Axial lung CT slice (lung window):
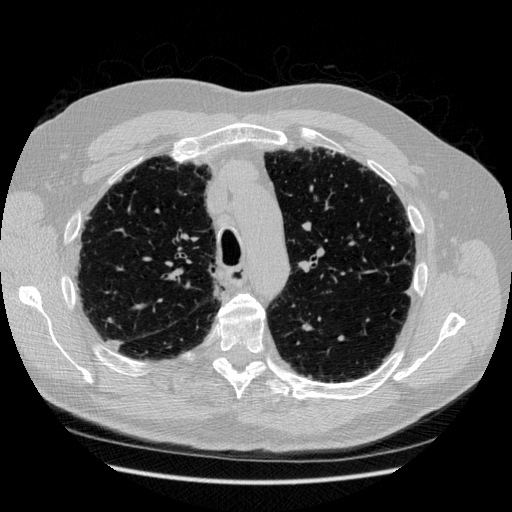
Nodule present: no